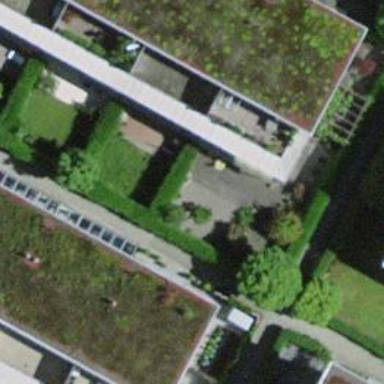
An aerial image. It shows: Flat roof terrace building.